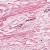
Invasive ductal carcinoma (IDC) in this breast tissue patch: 0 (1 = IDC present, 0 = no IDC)